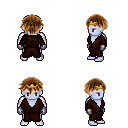
a pixel art fantasy rpg character, male body template, dark elf, purple skin, brown robe, metal pants, brown short bangs hairstyle, gold tiara, metal gloves, four views (front, back, left, right), 2x2 character sprite sheet, small pixel art, hard edges, no anti-aliasing